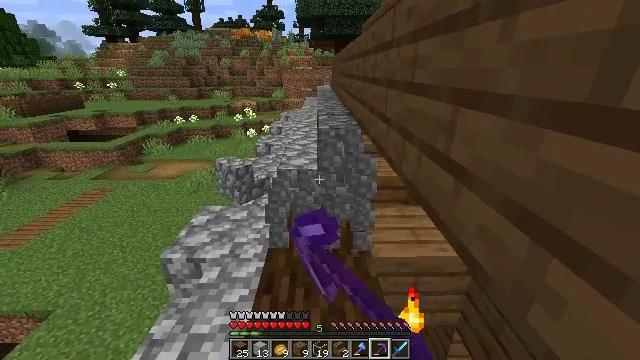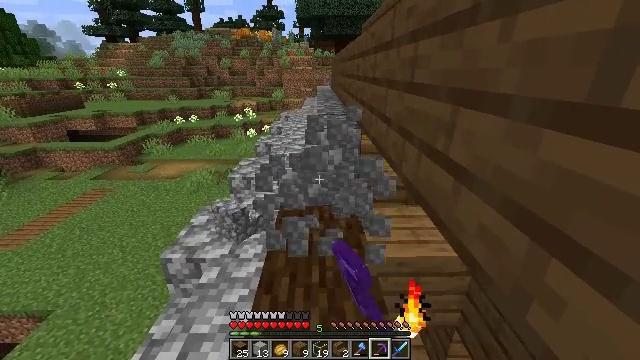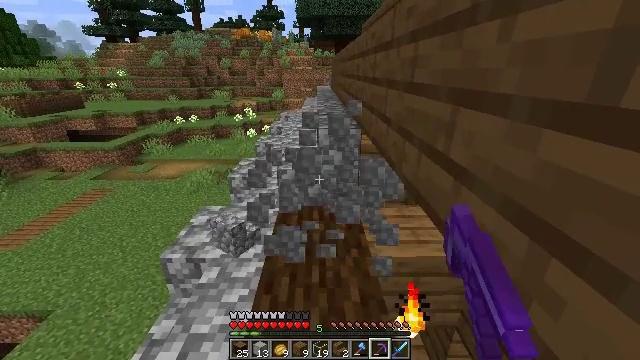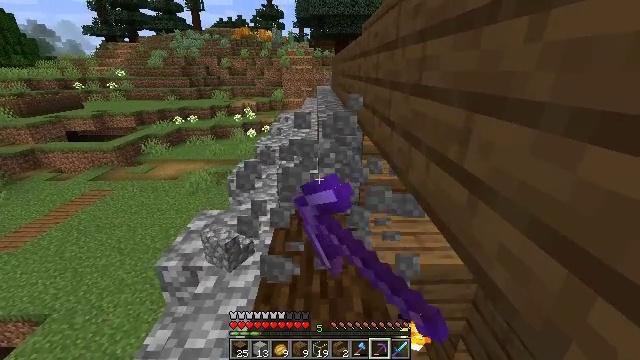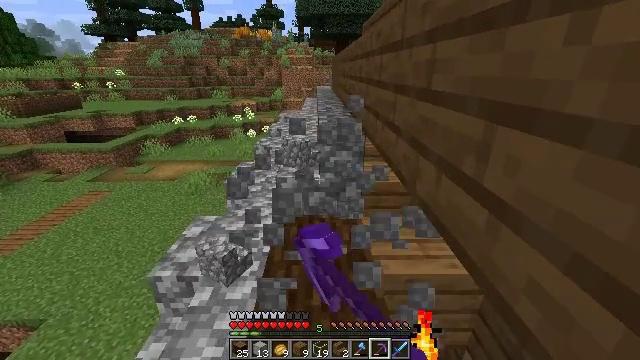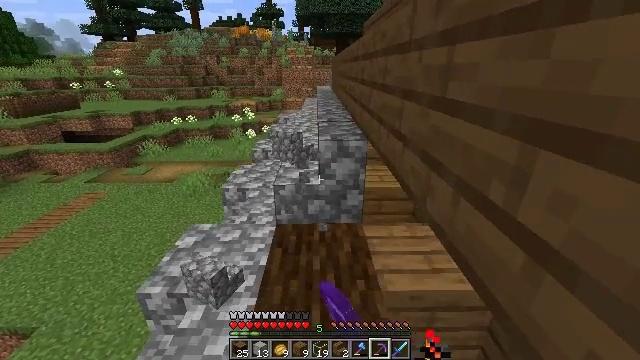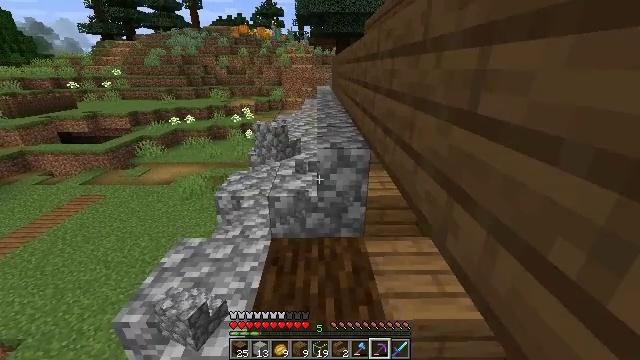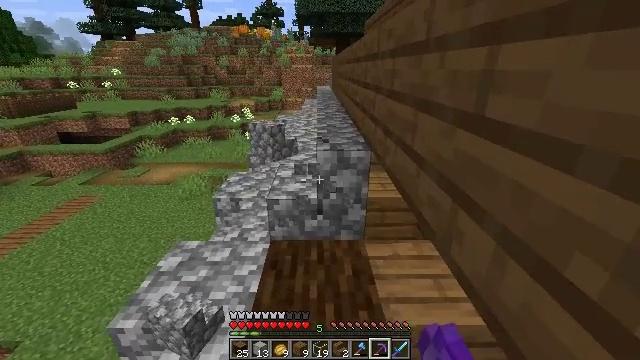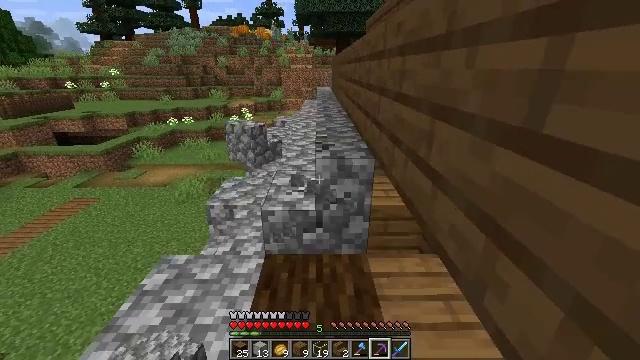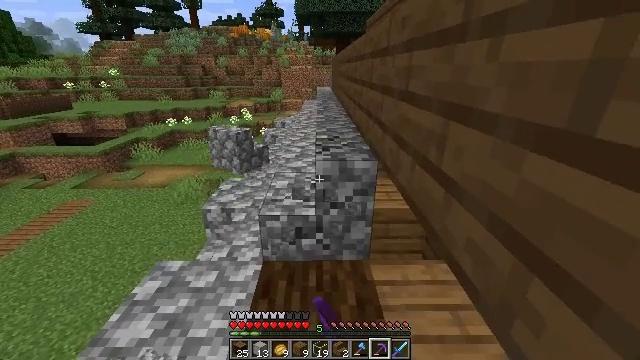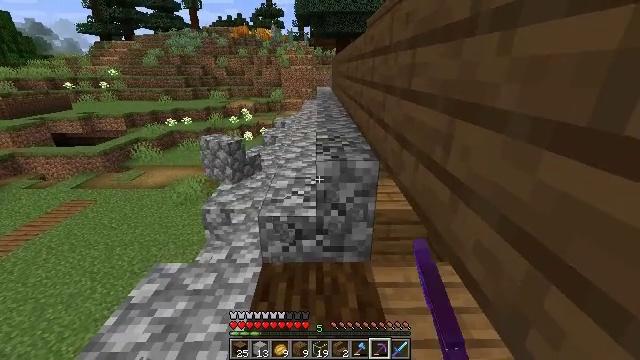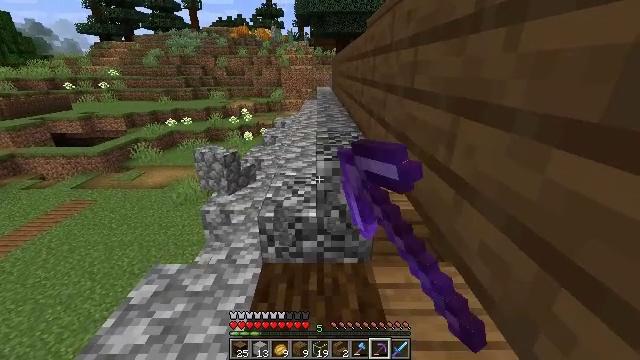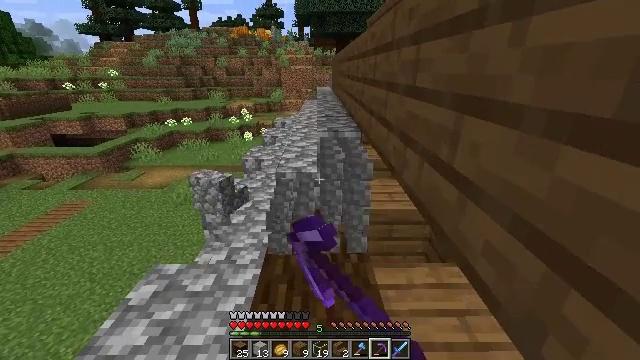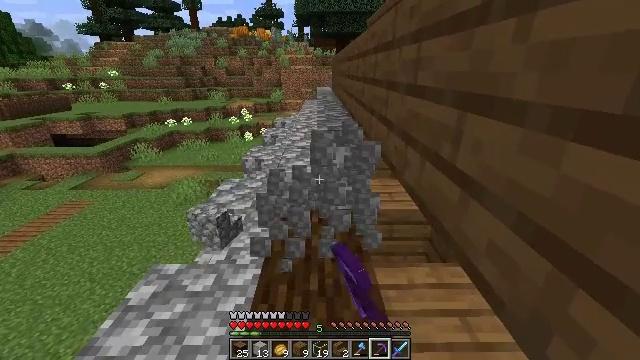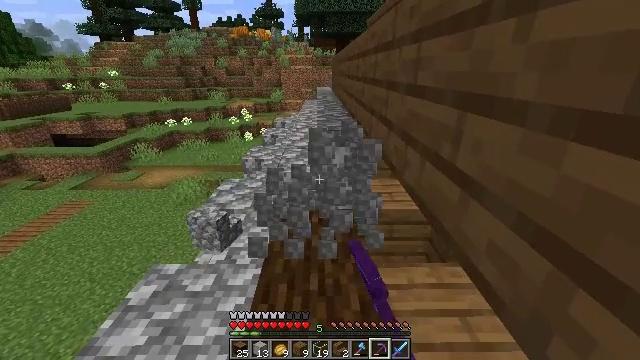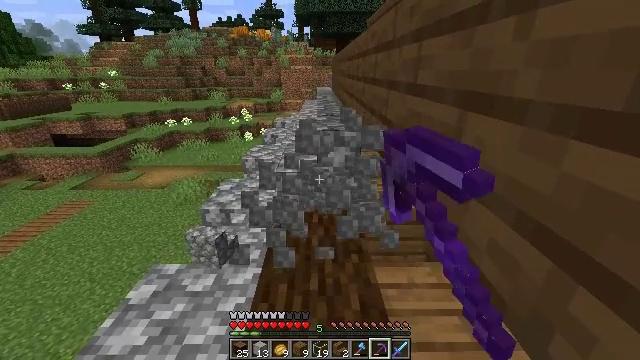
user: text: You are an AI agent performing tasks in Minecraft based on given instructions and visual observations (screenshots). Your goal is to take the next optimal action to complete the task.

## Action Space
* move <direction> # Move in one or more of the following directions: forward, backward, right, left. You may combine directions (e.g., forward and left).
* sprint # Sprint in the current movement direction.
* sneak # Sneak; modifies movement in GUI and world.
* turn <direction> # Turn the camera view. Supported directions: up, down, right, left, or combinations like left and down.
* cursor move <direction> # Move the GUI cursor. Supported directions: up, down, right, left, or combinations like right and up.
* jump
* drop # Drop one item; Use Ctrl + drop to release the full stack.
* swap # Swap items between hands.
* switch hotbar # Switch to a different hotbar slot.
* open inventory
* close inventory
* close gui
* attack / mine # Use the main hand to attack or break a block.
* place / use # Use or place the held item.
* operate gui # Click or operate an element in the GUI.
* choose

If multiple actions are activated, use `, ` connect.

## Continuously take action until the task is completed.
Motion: motion action
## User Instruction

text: Break the cobblestone stairs for materials.
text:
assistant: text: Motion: attack / mine
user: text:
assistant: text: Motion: attack / mine
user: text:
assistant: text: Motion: move forward, attack / mine
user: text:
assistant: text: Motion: move forward, attack / mine
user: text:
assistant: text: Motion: move forward, attack / mine
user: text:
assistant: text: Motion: move forward, attack / mine
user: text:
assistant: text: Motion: move forward, attack / mine
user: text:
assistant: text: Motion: attack / mine
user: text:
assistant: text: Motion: attack / mine
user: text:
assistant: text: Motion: attack / mine
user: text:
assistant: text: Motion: attack / mine
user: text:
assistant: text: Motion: attack / mine
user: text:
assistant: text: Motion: attack / mine
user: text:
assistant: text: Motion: attack / mine
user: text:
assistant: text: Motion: attack / mine
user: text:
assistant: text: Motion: move forward, attack / mine
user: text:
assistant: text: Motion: move forward, attack / mine
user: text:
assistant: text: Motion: move forward, attack / mine
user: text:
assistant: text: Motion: move forward, attack / mine
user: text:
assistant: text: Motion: move forward, attack / mine
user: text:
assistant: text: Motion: attack / mine
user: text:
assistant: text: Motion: attack / mine
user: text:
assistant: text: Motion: attack / mine
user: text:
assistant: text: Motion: attack / mine
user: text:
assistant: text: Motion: attack / mine
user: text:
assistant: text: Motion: attack / mine
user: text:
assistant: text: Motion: attack / mine
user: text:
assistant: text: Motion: attack / mine
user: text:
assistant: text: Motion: move forward, attack / mine
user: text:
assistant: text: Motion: move forward, attack / mine